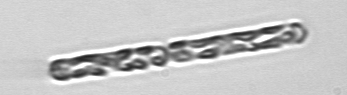
Label: Dactyliosolen_fragilissimus